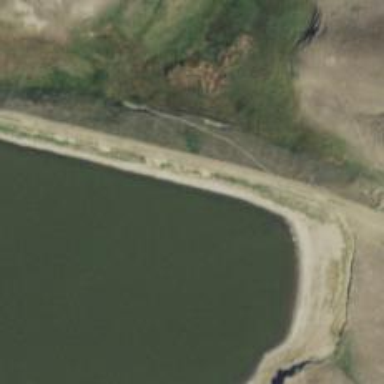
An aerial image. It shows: Reservoir.